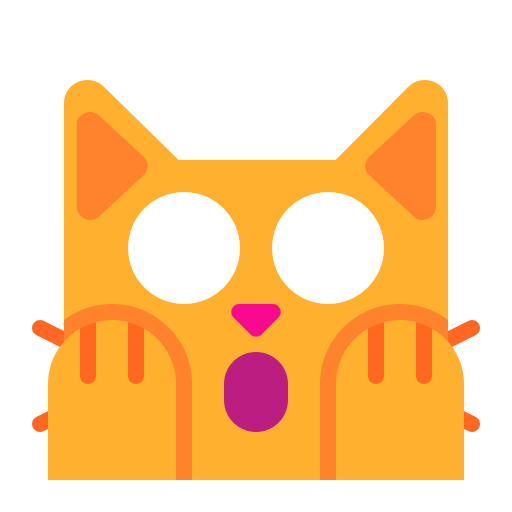
weary cat flat